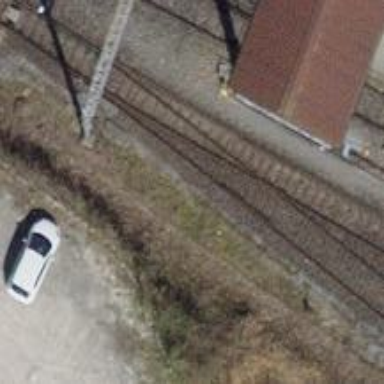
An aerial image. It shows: Railway switch.